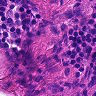
Metastatic tissue present: no